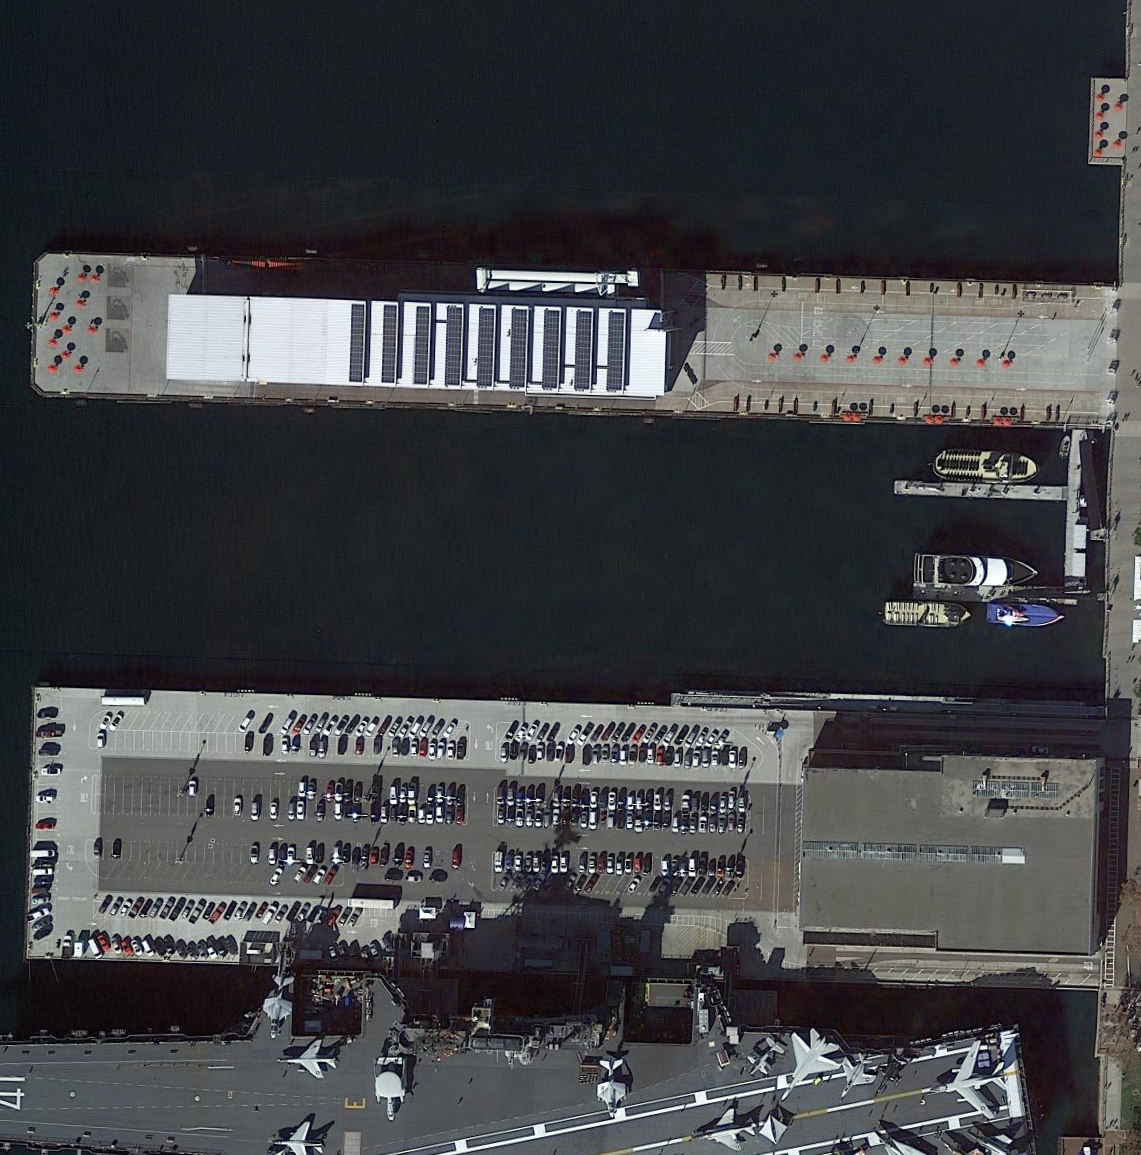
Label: Midway-class_aircraft_carrier